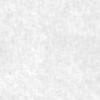
Label: no_change